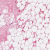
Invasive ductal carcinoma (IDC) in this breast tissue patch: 0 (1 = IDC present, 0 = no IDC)